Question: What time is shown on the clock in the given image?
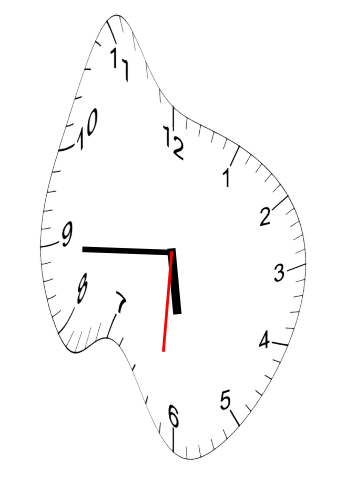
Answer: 05:44:31